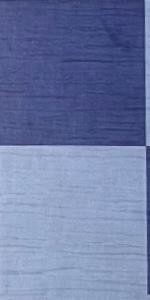
Label: Empty